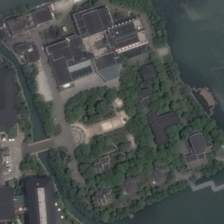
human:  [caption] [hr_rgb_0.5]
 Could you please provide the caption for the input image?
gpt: it is a peaceful resort with lush trees and several buildings inside .

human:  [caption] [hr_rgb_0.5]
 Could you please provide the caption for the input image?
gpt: the resort is located on an island with bridges .

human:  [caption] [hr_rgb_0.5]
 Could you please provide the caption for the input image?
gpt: the resort is located on an island with bridges .

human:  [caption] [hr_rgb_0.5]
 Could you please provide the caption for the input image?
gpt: the resort is located on an island with bridges .

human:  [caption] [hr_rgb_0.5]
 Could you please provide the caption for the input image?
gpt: some gray buildings and many green trees are surrounded by water .